Field crop: maize
Growth stage: 2
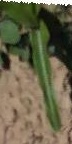
Species: maize